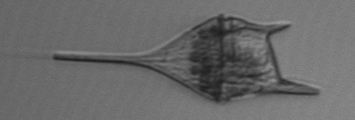
Label: Tripos_lineatus